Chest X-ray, PA view. Patient: 33 years old, sex F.
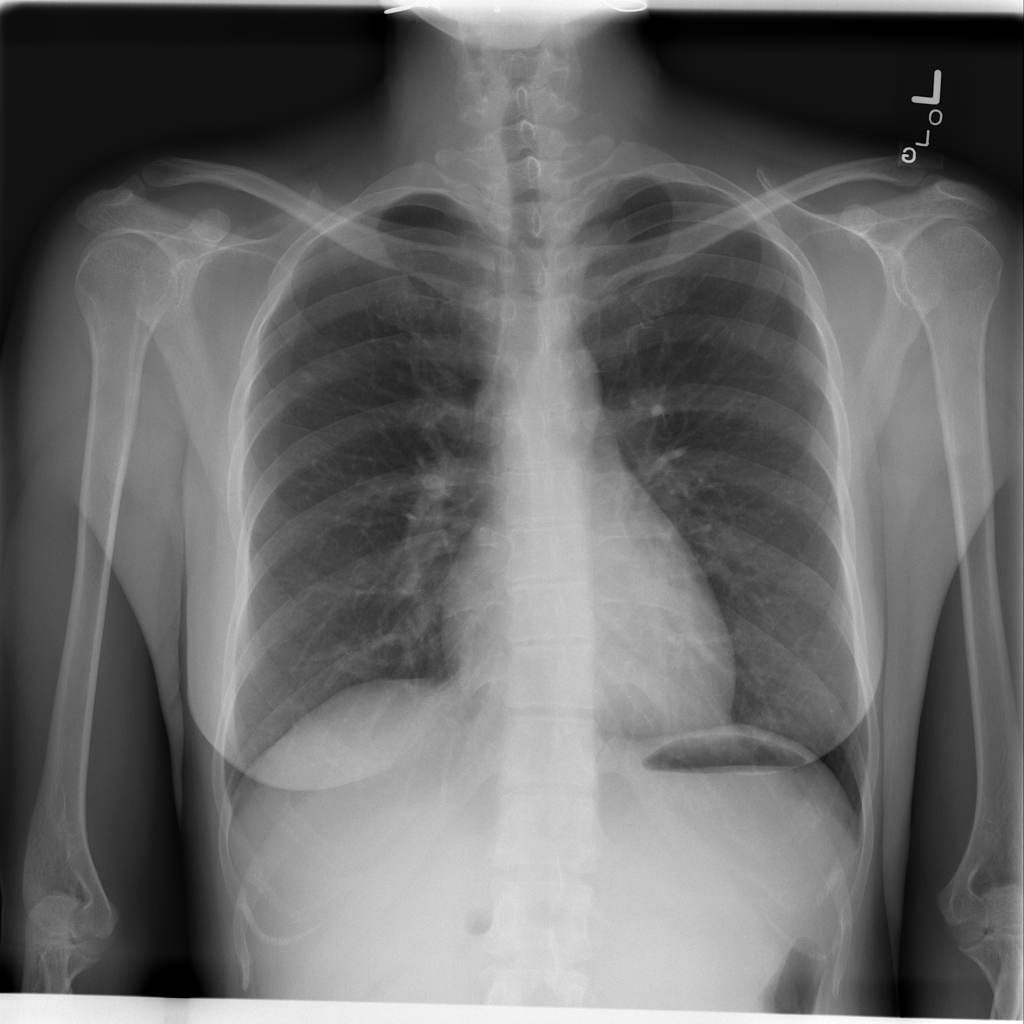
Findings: No Finding